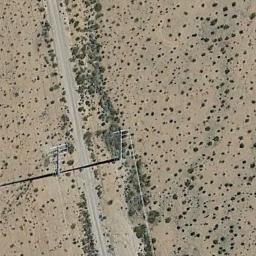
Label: chaparral